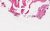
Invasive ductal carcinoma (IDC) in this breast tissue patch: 0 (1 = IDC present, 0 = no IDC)